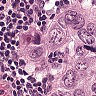
Metastatic tissue present: yes